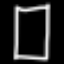
Label: square